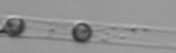
Label: Dactyliosolen_blavyanus